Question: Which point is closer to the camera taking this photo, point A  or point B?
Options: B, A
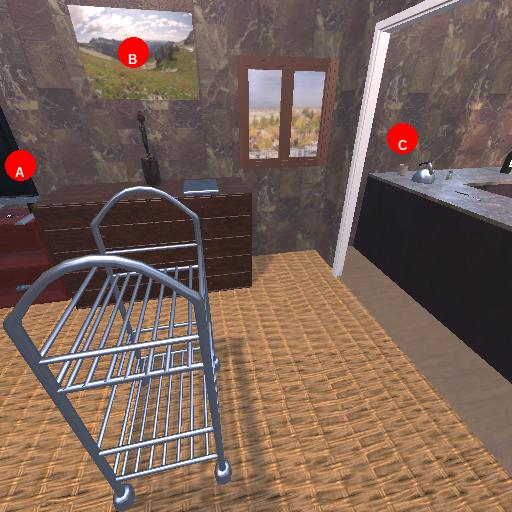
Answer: B